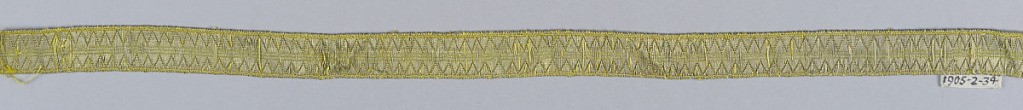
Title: Trimming
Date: mid-18th century
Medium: silk, metallic thread Technique: woven
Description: Design of plain center with saw tooth borders in yellow and metallic thread.